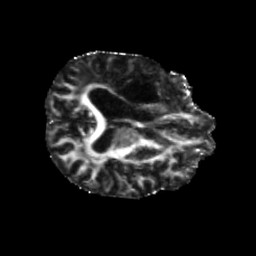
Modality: FA
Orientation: axial
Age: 57
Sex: male
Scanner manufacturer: siemens
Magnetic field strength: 3 T
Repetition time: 5.25 s
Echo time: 0.08 s